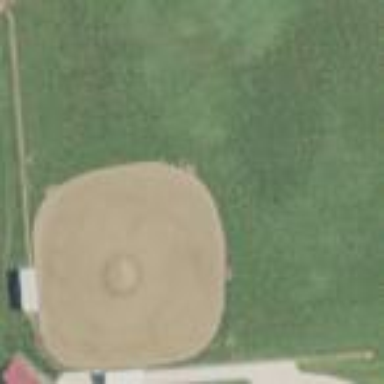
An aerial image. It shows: Baseball pitch for leisure land activities.